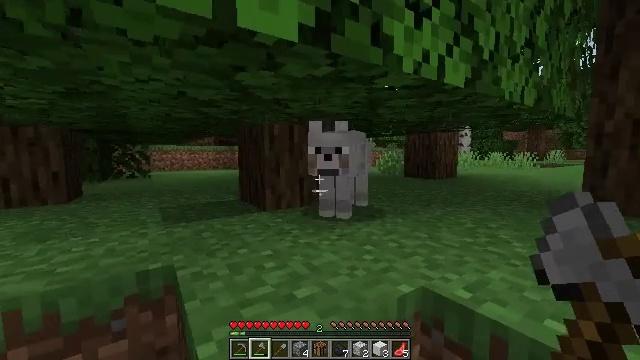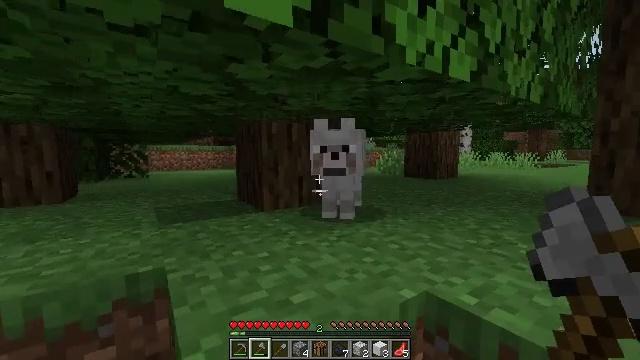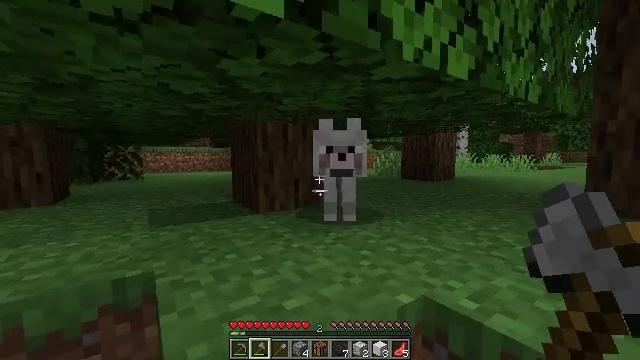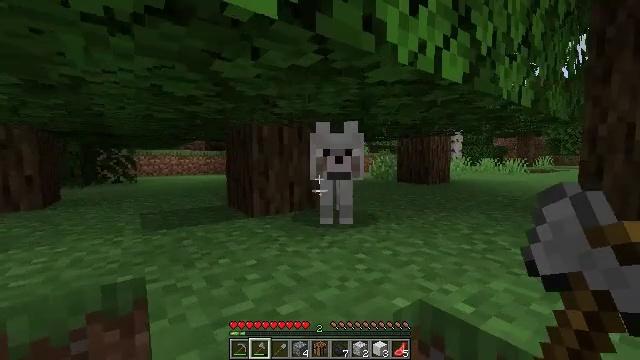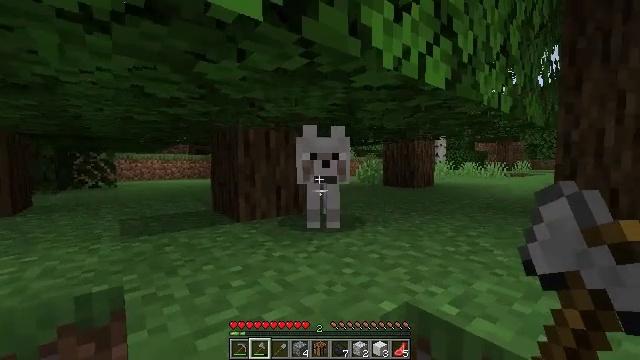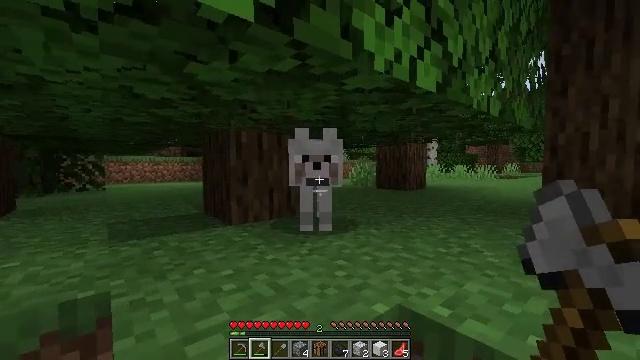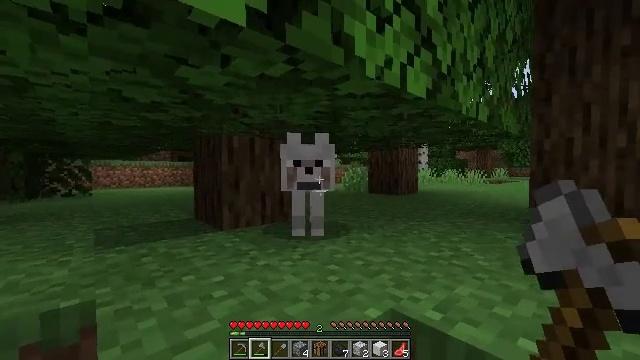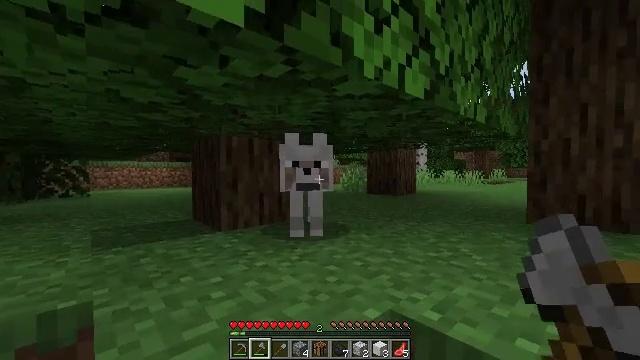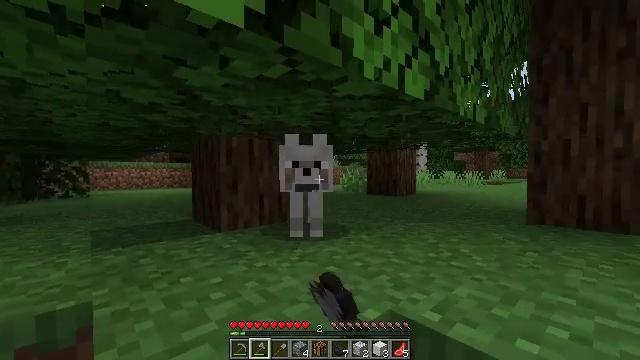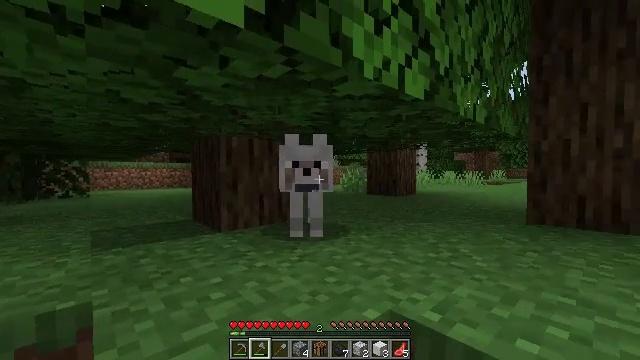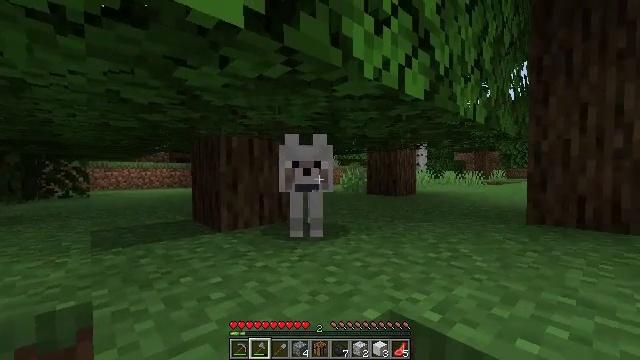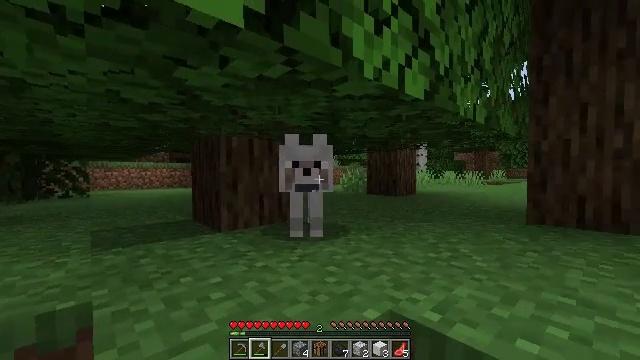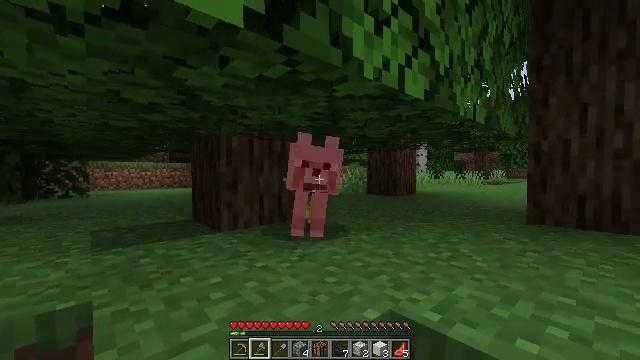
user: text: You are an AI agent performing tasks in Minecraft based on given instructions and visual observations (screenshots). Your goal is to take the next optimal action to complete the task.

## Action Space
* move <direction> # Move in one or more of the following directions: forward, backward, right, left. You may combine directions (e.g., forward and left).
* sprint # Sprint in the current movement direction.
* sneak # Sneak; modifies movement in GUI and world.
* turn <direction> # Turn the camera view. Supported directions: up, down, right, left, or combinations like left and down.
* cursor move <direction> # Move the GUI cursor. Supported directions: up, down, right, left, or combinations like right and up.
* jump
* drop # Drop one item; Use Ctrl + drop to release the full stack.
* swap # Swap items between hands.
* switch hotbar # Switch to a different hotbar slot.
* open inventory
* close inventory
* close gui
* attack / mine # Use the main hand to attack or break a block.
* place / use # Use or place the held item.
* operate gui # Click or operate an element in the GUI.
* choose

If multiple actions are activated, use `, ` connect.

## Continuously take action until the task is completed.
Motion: motion action
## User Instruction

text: Kill the wolf.
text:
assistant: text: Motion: no_op
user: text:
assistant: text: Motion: no_op
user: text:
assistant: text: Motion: no_op
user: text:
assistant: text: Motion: turn right
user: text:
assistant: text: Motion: turn right
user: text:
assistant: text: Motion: turn right and up
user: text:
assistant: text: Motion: attack / mine
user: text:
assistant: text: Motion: attack / mine
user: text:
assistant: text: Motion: attack / mine
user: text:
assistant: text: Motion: no_op
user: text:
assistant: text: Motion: no_op
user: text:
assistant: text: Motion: no_op
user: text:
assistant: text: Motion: no_op